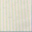
Piece: xx